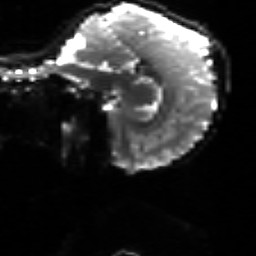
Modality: sbref
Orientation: sagittal
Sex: male
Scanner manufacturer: siemens
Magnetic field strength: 3 T
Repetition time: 5 s
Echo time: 0.071 s